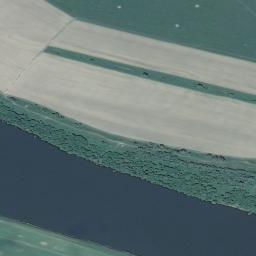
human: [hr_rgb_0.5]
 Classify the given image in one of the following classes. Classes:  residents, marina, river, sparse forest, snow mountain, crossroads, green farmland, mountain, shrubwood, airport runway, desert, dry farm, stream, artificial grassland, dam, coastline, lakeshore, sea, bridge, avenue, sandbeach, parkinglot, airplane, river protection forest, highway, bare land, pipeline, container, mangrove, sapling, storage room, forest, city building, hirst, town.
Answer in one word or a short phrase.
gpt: river